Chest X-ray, PA view. Patient: 48 years old, sex M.
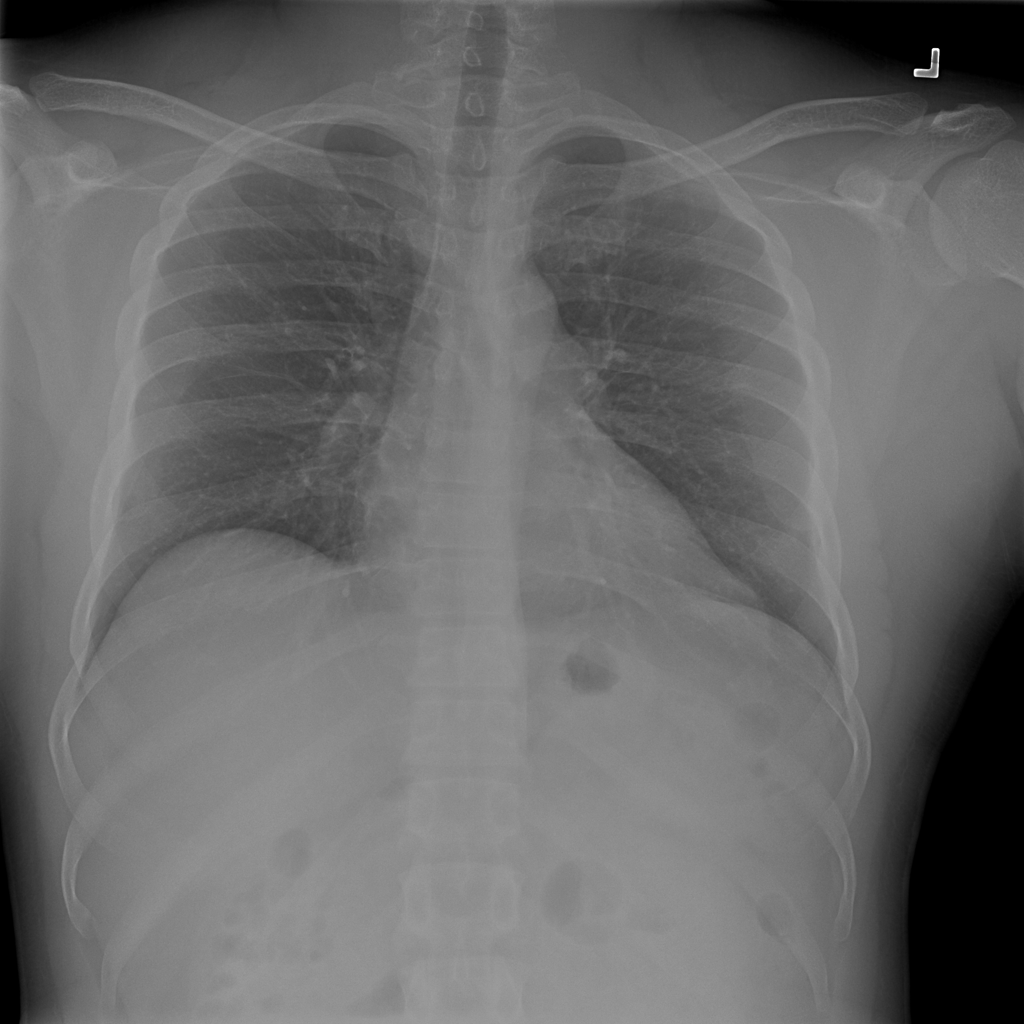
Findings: No Finding